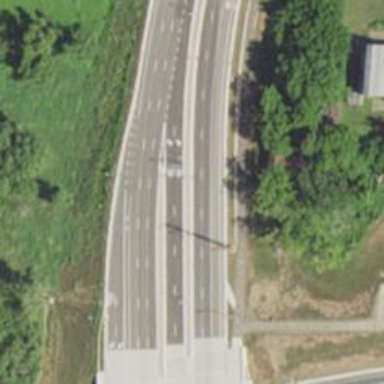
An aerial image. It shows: Secondary link road.